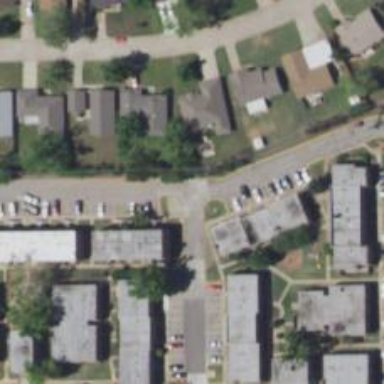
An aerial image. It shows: Living street.